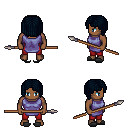
a pixel art fantasy rpg character, male body template, human, dark skin, chain tabard jacket, red pants, raven pageboy hairstyle, gray slippers, spear, four views (front, back, left, right), 2x2 character sprite sheet, small pixel art, hard edges, no anti-aliasing